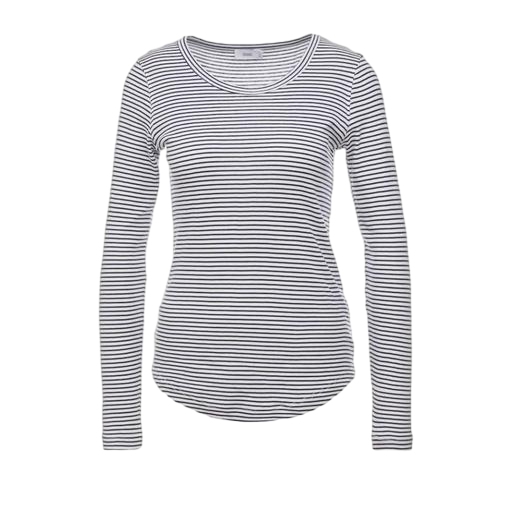
blue women's striped long-sleeve t-shirt, black striped long-sleeve t-shirt, striped long sleeve, white background